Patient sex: F
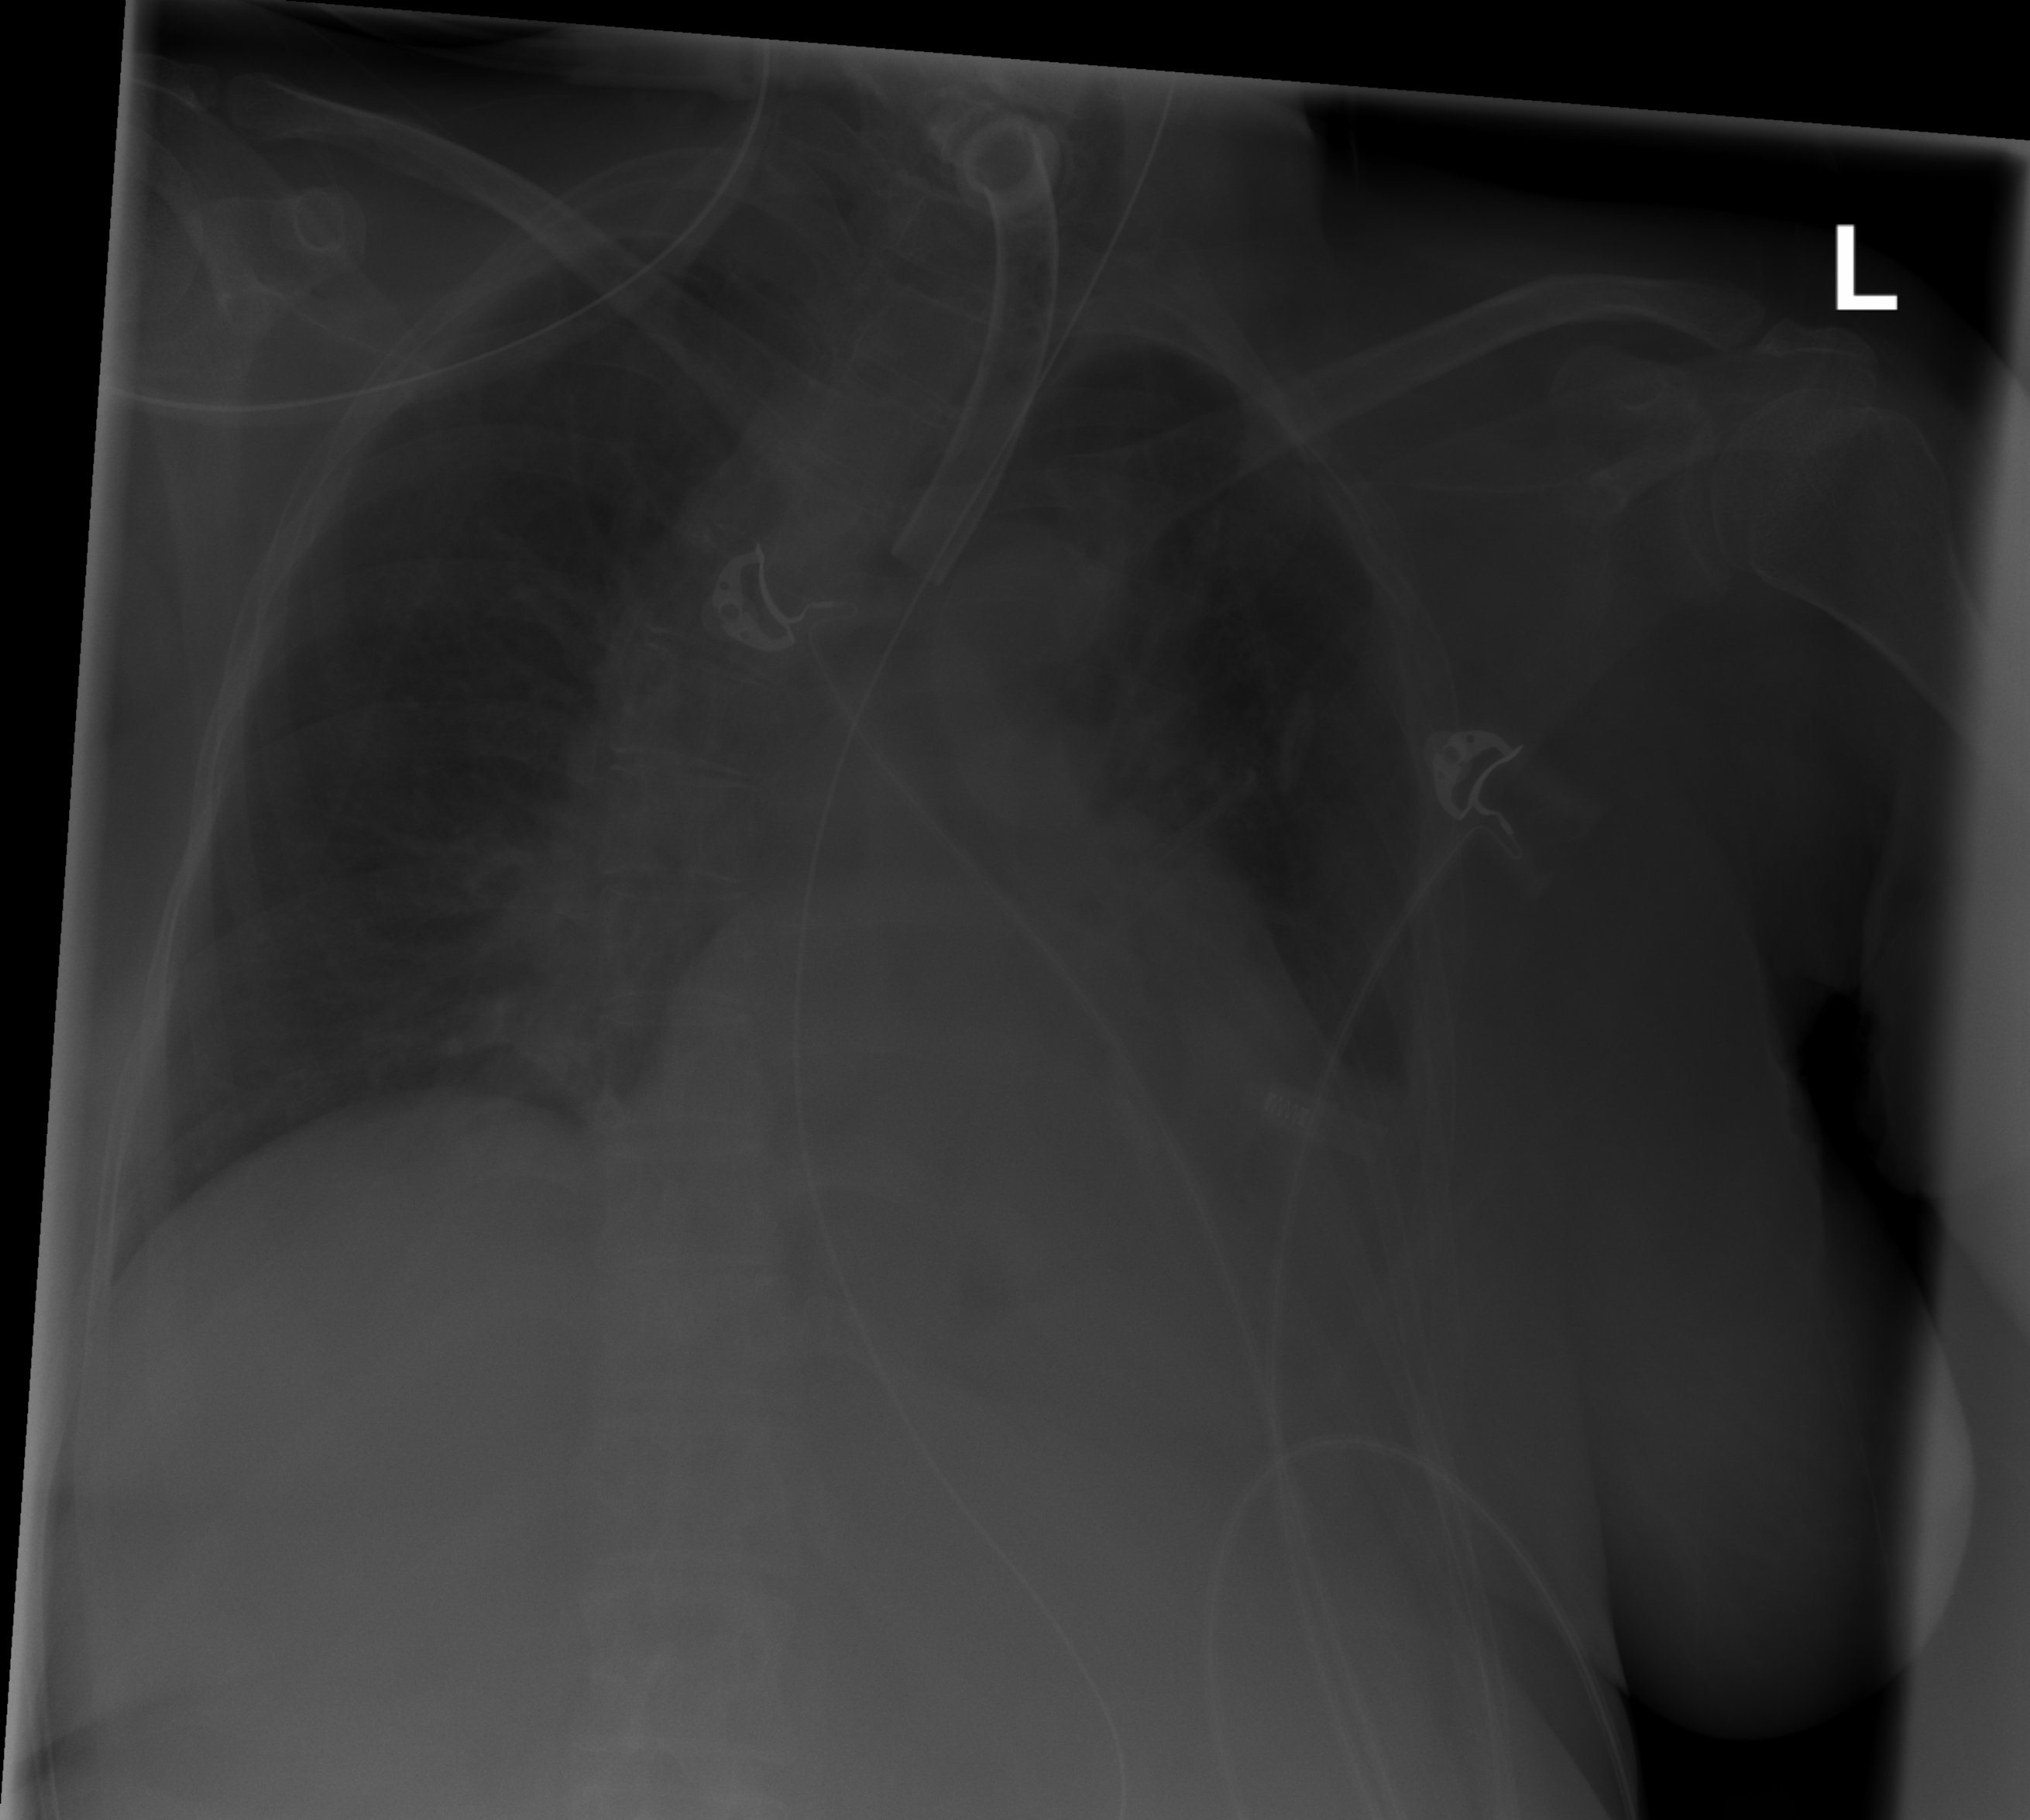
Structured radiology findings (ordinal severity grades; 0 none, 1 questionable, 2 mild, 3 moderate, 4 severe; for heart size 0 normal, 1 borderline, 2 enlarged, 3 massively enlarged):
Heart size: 1
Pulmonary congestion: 0
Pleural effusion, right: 0
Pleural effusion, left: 2
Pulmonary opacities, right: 0
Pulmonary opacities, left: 0
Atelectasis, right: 0
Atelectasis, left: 2